Field crop: maize
Growth stage: 2
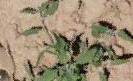
Species: atriplex